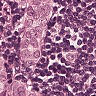
Metastatic tissue present: yes